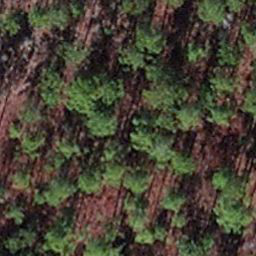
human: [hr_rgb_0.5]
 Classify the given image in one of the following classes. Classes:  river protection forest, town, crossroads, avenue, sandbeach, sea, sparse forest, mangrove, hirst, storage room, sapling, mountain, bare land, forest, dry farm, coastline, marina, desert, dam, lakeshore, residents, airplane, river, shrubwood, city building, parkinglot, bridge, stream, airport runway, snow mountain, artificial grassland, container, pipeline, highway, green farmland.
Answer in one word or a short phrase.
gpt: sapling